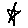
Label: star